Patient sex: M
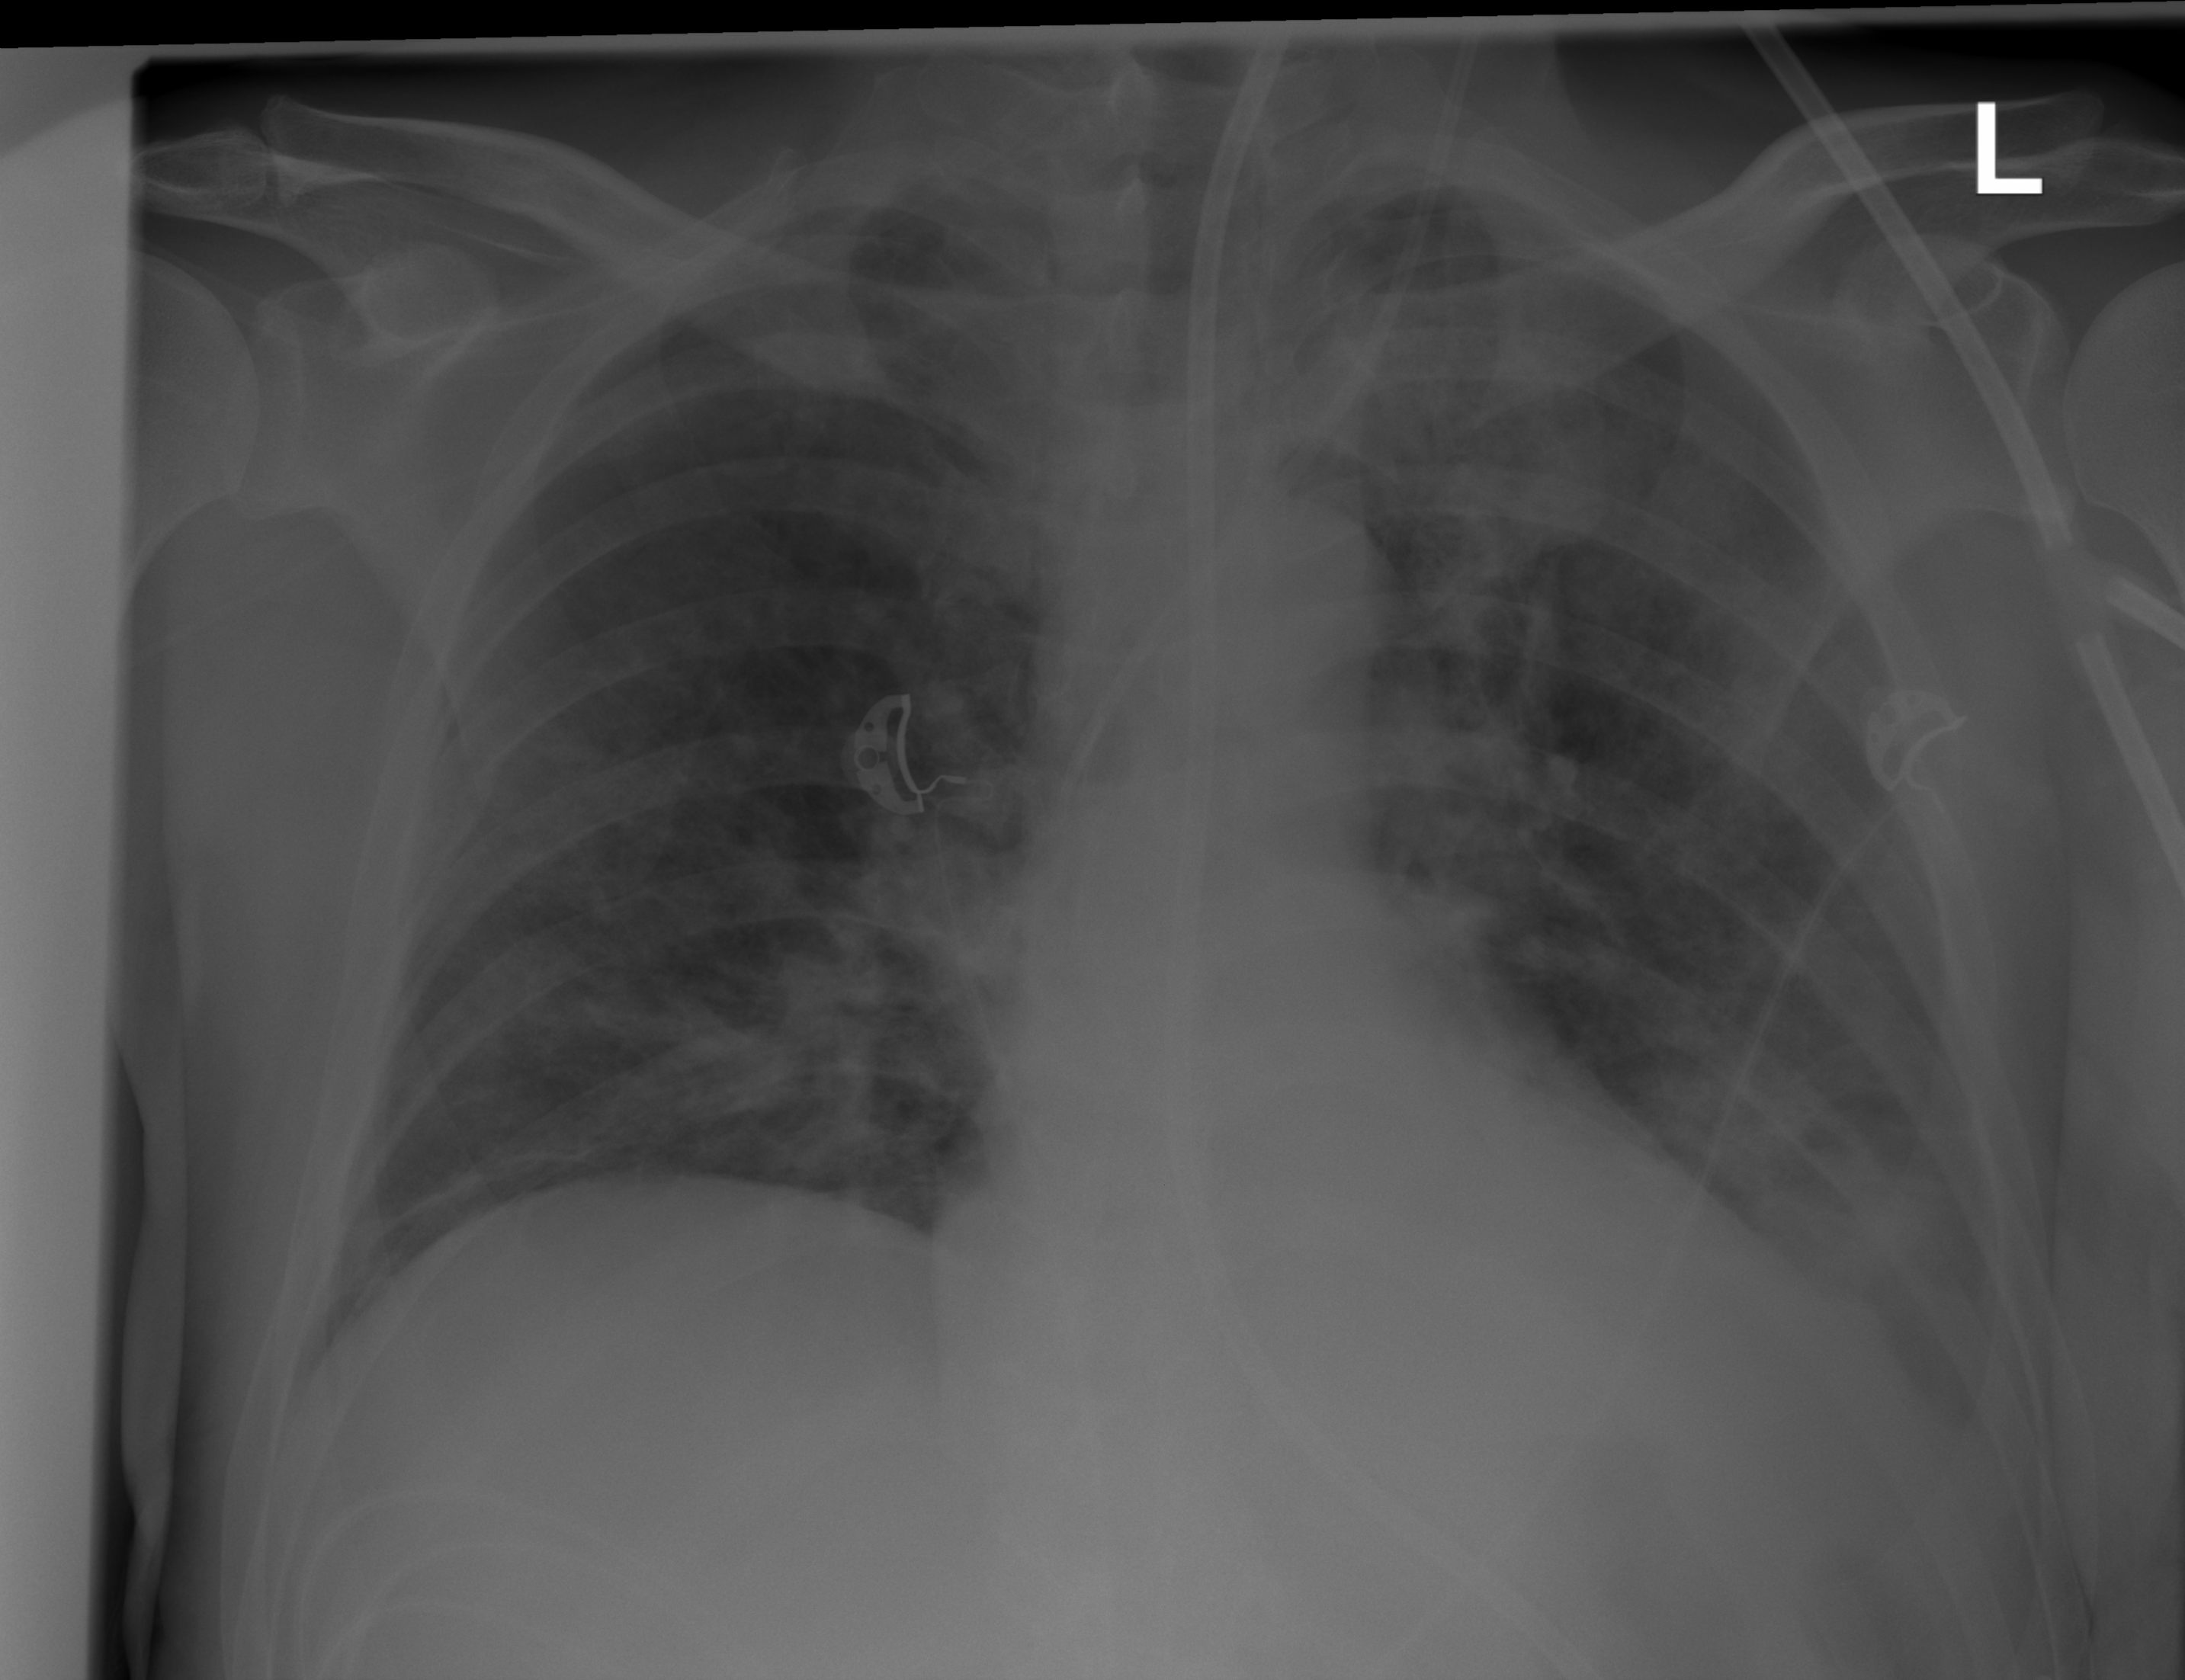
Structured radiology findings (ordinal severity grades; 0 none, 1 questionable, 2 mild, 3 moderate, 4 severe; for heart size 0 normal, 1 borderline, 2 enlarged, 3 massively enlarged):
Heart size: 0
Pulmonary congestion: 0
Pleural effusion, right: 0
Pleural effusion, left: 2
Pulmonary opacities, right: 0
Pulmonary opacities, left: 2
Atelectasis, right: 2
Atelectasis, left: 2